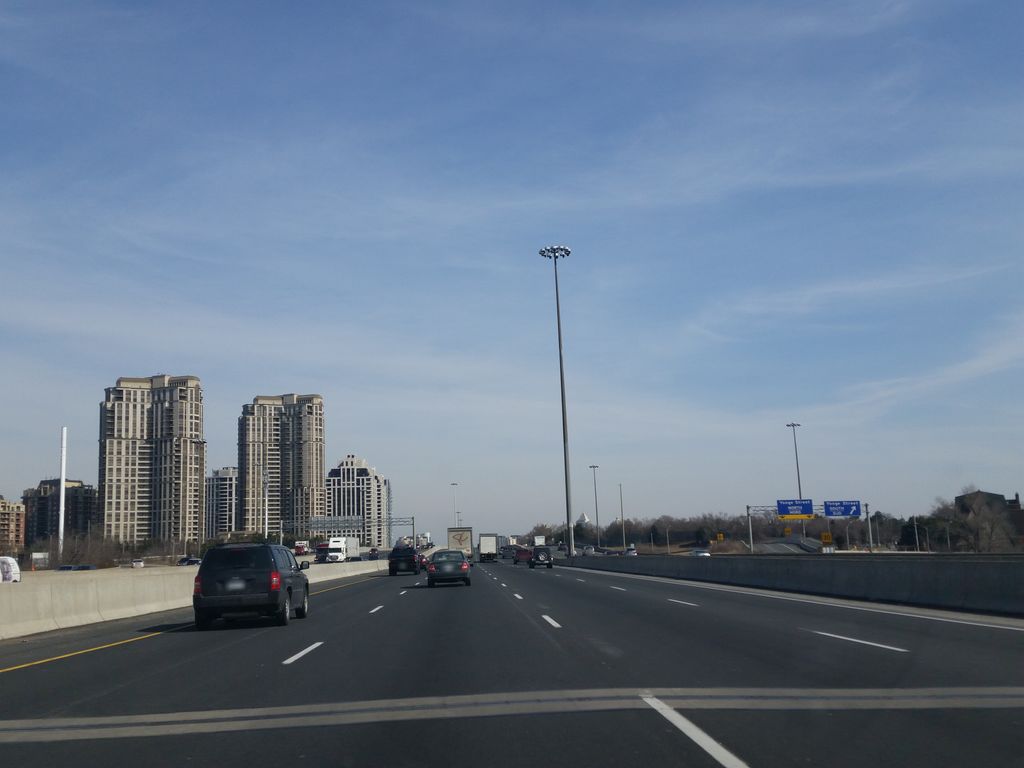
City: toronto